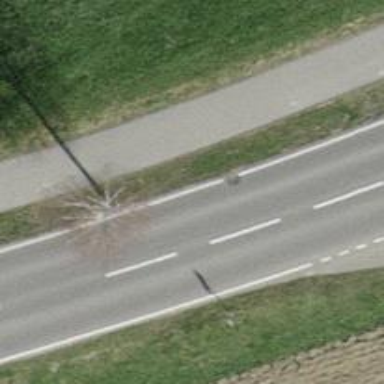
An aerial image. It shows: Avenue lined with trees.